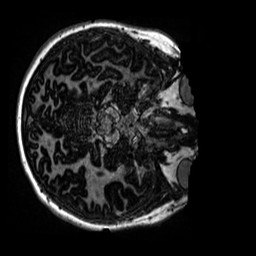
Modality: MP2RAGE
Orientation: axial
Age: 12
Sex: female
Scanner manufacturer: siemens
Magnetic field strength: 3 T
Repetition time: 4 s
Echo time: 0.00299 s